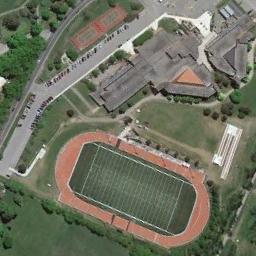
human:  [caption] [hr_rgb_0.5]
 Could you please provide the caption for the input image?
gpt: The ground track field is next to some buildings, Parking lots and two badminton courts .

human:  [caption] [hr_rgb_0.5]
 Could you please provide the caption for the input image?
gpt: There are many lines drawn in the track and field .

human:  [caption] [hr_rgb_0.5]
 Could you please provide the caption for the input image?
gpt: The track and field are built on the lawn, Next to the residential area .

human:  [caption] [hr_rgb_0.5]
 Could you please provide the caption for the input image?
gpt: Many buildings are near the ground track field .

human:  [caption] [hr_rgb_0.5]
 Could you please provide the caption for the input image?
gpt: There are some gray buildings beside the ground track field .